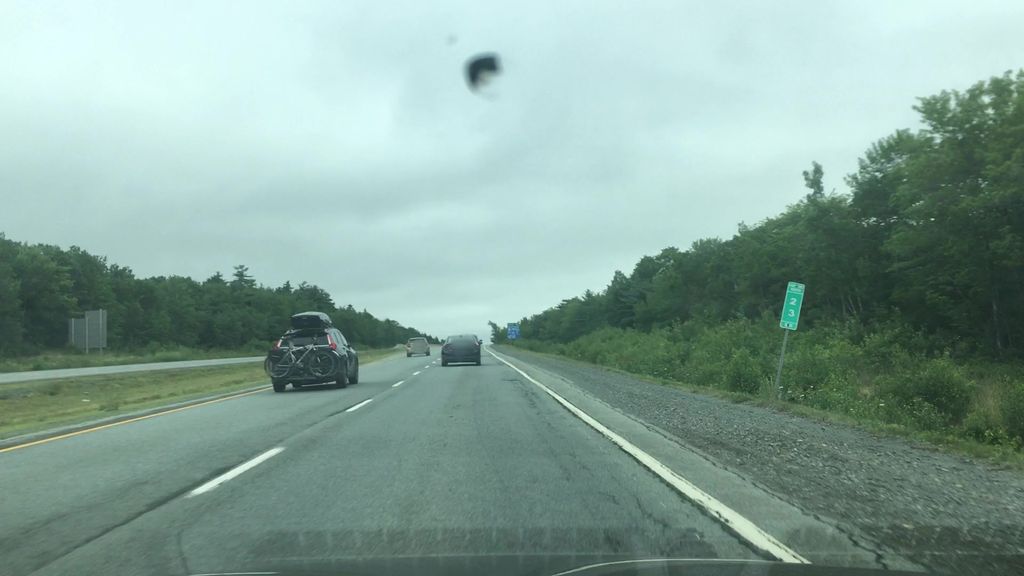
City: halifax